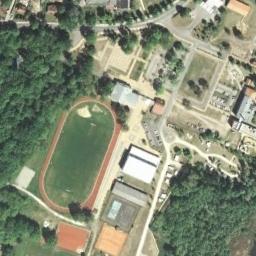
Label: ground_track_field